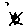
Label: hexagon